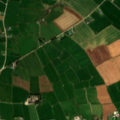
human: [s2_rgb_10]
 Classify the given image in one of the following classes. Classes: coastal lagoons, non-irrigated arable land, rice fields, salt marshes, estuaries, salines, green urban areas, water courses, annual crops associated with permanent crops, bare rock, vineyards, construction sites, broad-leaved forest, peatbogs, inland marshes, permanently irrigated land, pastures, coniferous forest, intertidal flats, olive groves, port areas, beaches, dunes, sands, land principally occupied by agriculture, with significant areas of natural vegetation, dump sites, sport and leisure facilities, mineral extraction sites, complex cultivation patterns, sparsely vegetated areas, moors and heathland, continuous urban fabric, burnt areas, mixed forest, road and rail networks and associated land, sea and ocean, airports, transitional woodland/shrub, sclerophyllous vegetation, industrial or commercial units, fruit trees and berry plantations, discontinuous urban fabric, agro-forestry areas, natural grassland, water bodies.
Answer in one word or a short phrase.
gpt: non-irrigated arable land, pastures